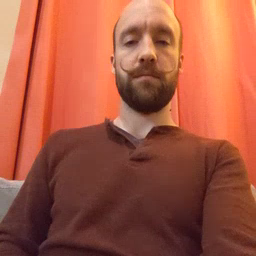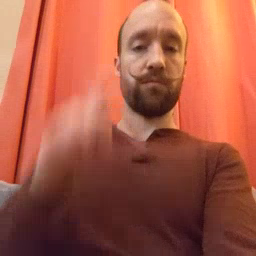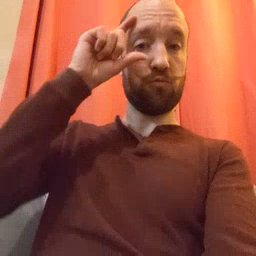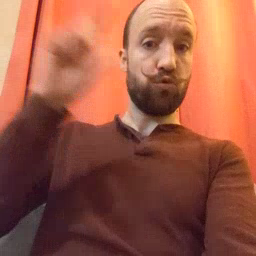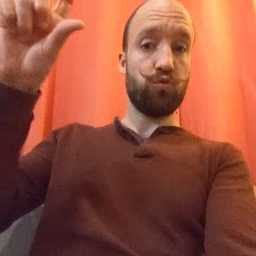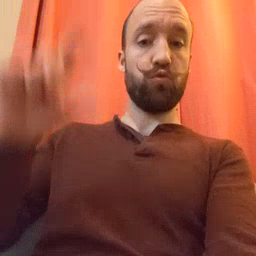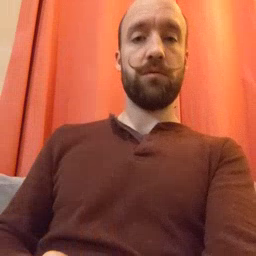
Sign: moon